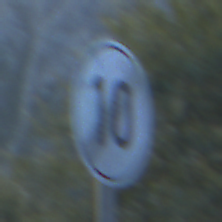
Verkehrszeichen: EndeGeschwindigkeit10
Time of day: SunriseSunset
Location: Outdoor (RoadRail)
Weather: Clear
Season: NotSpecified
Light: Natural